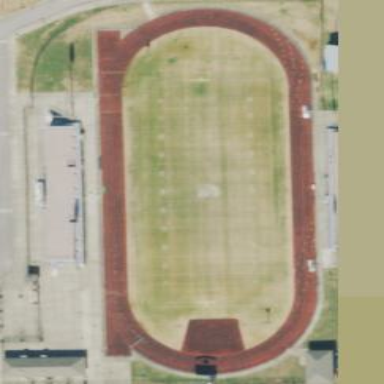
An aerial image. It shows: American football pitch.